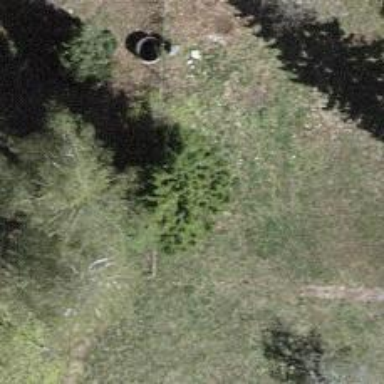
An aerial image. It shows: Needle-leaved tree in its natural environment.